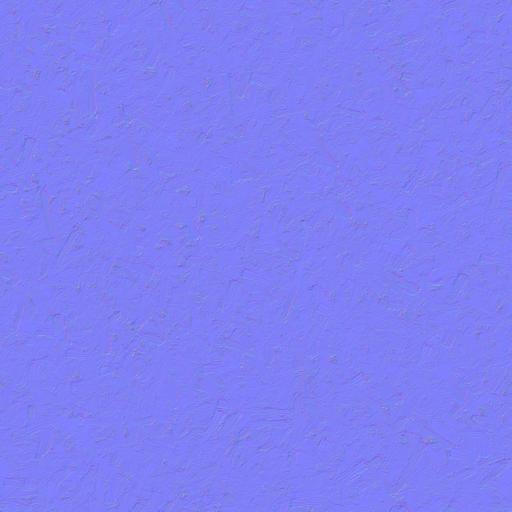
chipboard plank plywood wood wooden